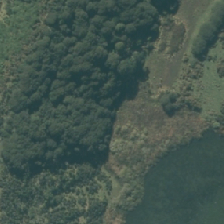
Land cover: herbaceous_freshwater_vege